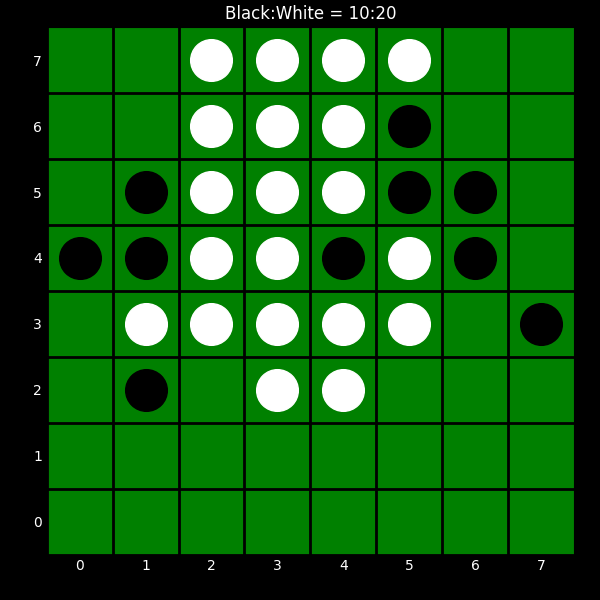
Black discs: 10
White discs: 20